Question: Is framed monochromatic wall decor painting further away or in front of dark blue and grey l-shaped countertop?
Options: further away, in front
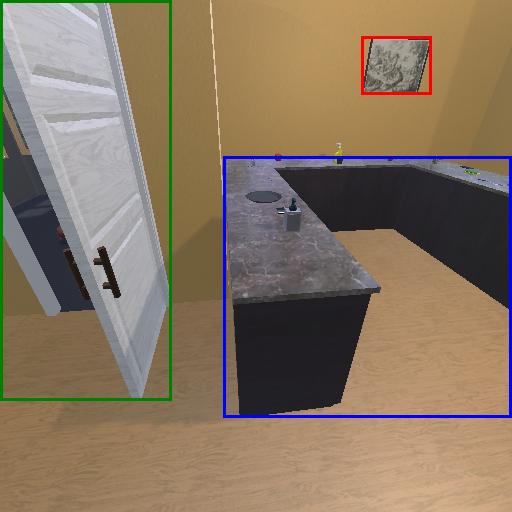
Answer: further away